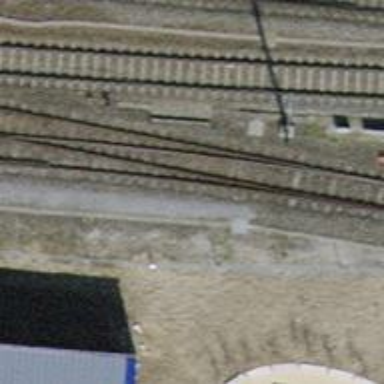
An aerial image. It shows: Railway switch.